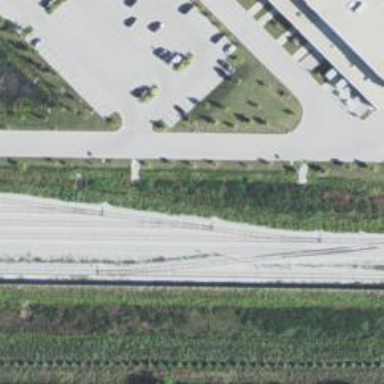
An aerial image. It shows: Railway spur service.